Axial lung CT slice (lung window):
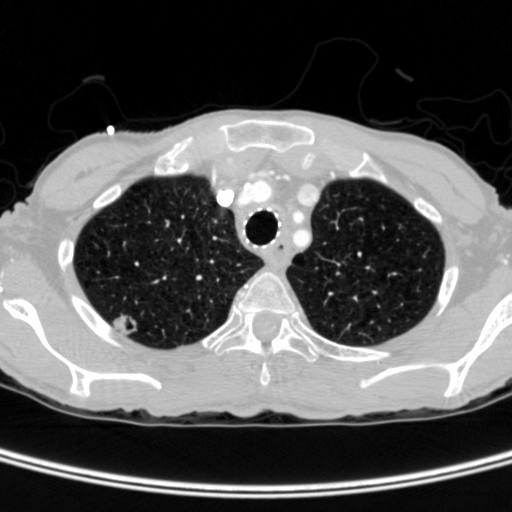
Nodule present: yes
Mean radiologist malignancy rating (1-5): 4.667